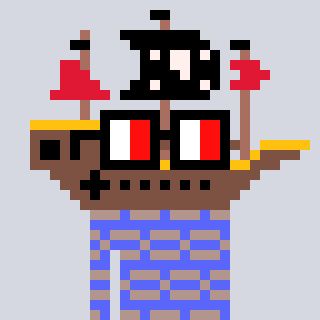
a pixel art character with square glasses with black frames and red eyes, a pirateship-shaped head and a purple-colored body on a cool background